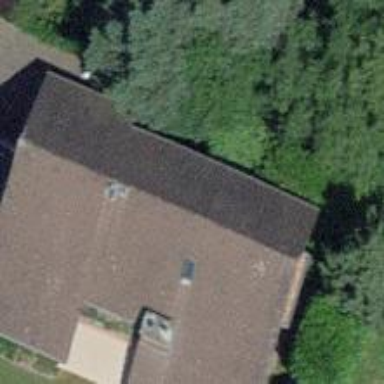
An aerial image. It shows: Building with tiled roof.